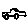
Label: car